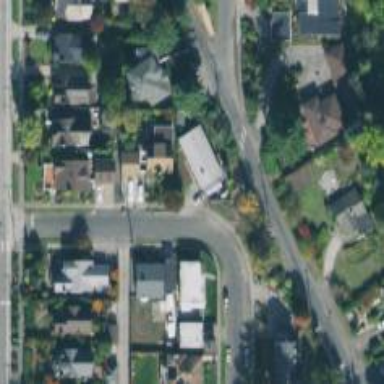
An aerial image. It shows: Residential road with sidewalk on the left.